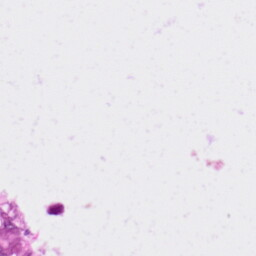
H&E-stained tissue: Skin